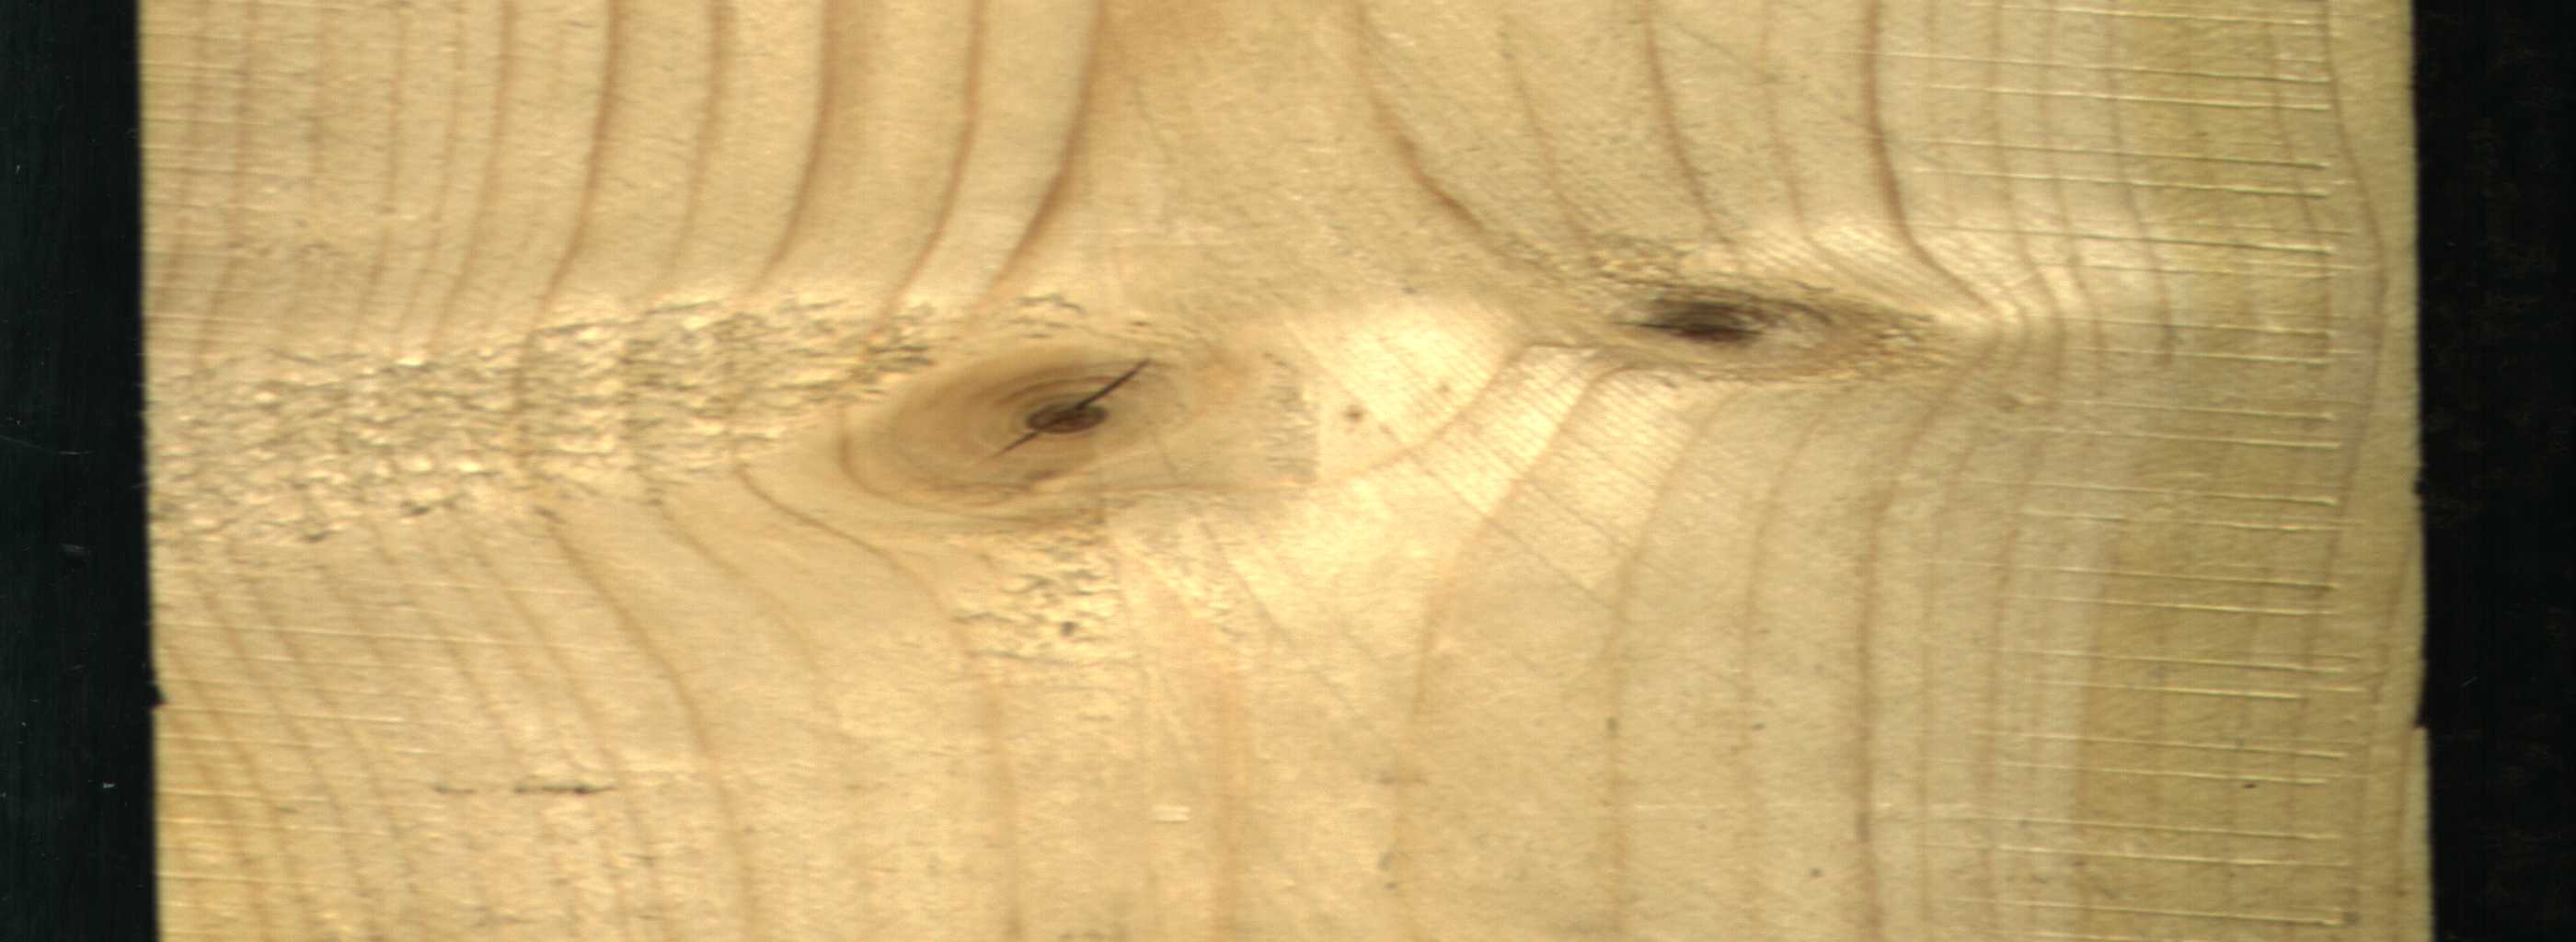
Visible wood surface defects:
knot_with_crack
Live_Knot